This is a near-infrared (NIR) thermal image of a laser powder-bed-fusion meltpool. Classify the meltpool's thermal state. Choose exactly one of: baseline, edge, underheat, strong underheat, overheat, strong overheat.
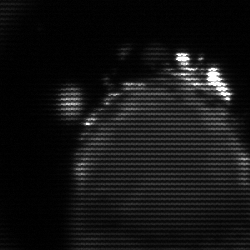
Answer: edge